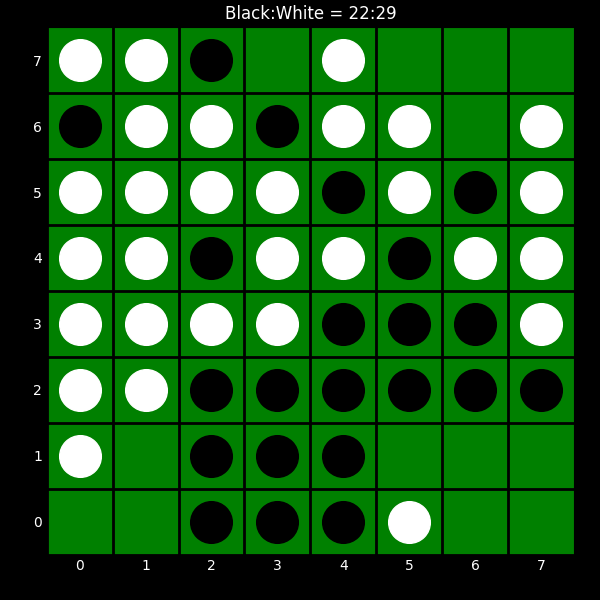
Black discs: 22
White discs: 29